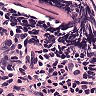
Metastatic tissue present: no